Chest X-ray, AP view. Patient: 33 years old, sex M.
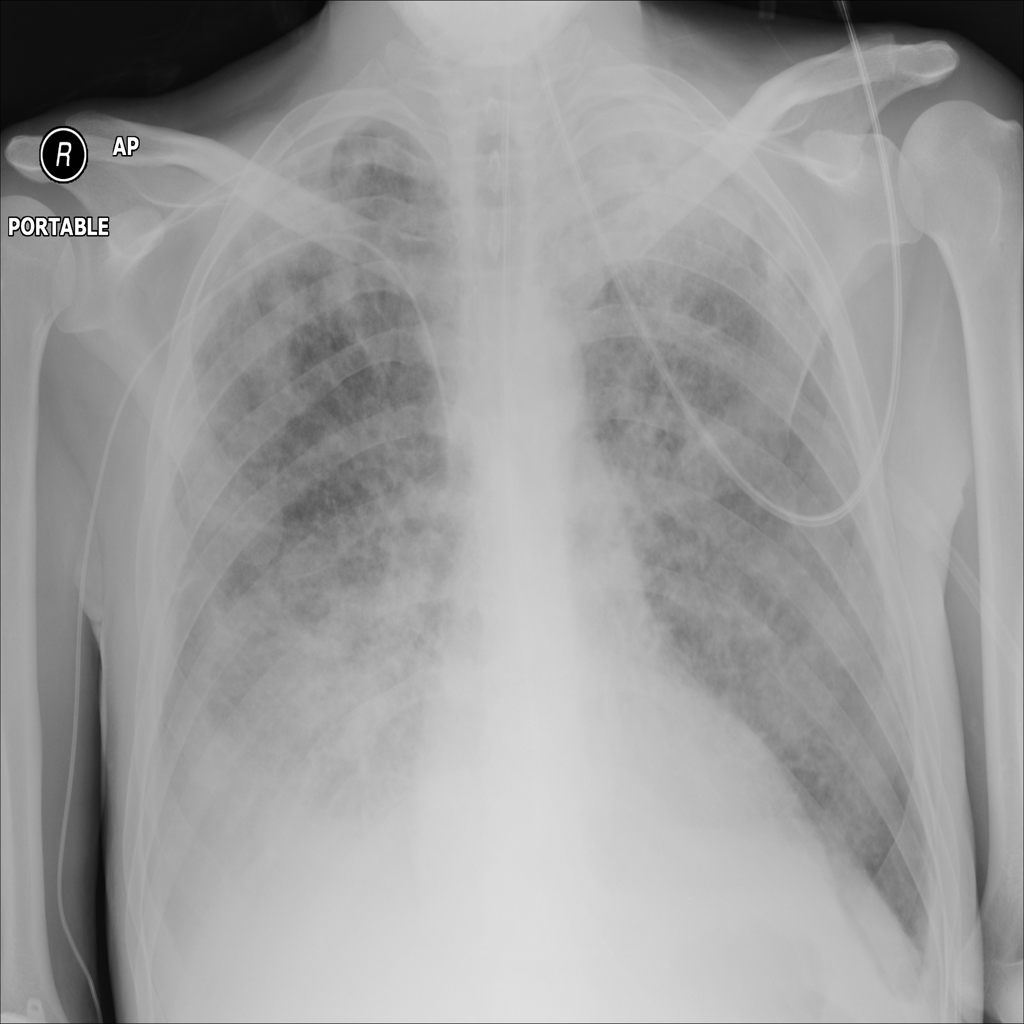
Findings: Effusion